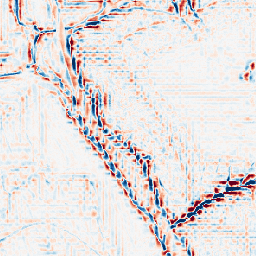
Category: wavelet
Decomposition family: wavelet_dwt
Decomposition parameters: wavelet: db2
level: 3
Upsampling method: quartic
Upsampling parameters: scale: 4
Upsampling scale: 4